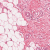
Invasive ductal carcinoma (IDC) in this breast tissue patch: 0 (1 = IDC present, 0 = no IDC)